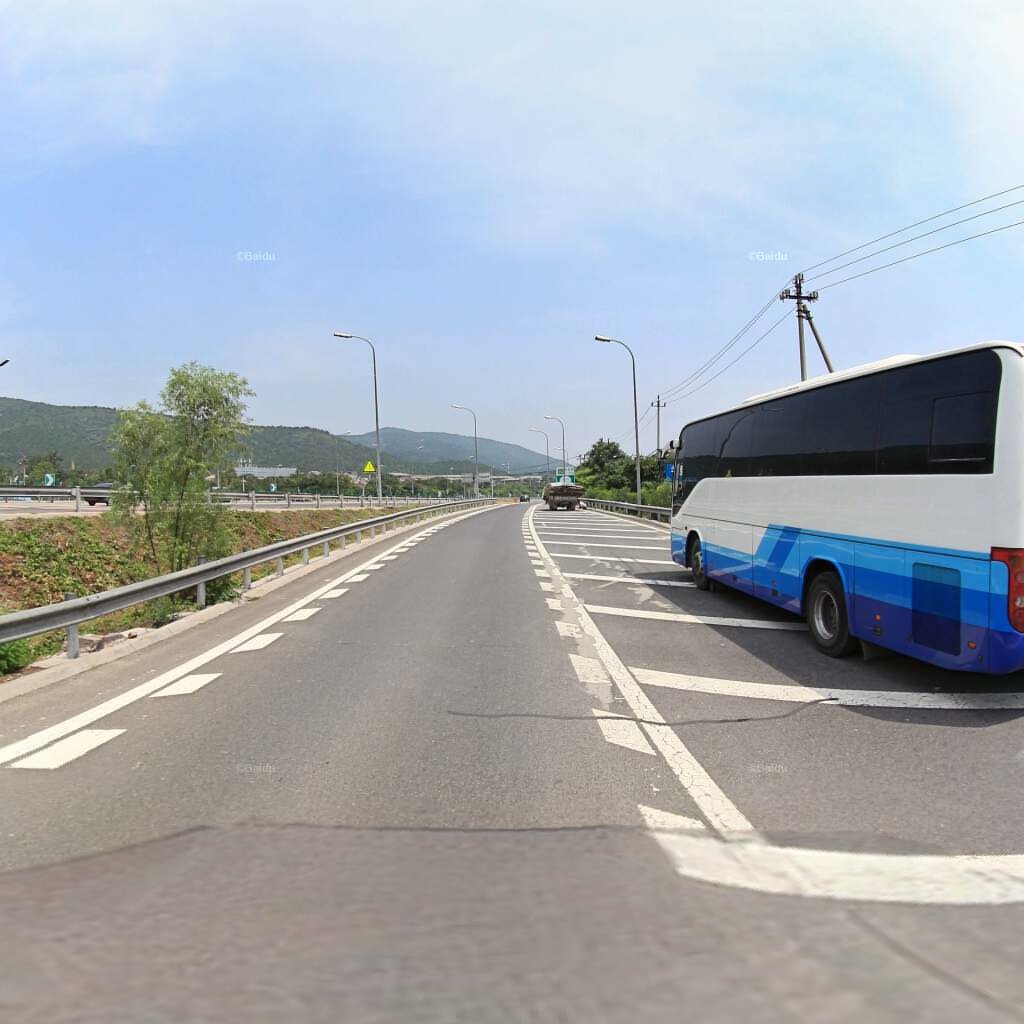
Region: Haidian
Road damage annotations: transverse patch